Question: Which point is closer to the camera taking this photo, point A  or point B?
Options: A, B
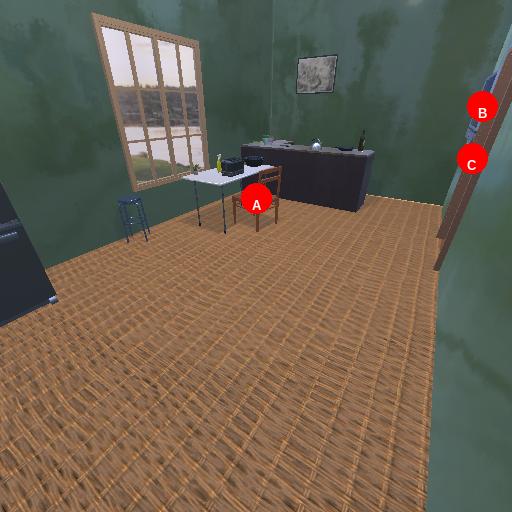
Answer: A